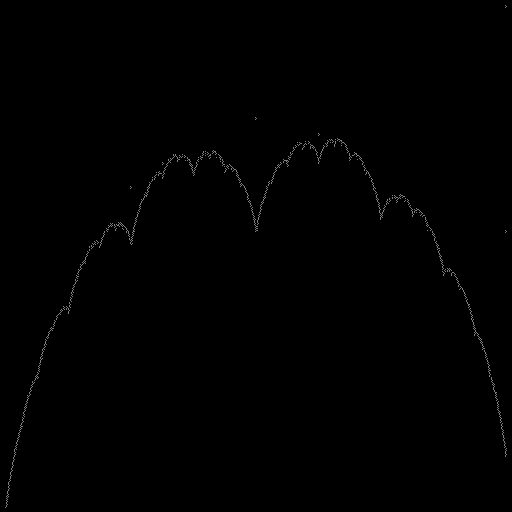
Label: a4